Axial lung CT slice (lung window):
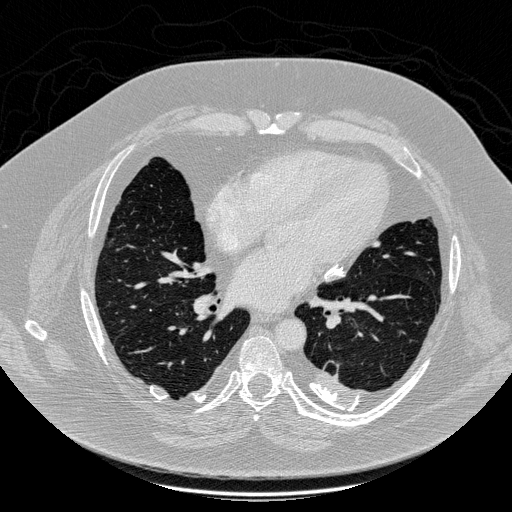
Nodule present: no